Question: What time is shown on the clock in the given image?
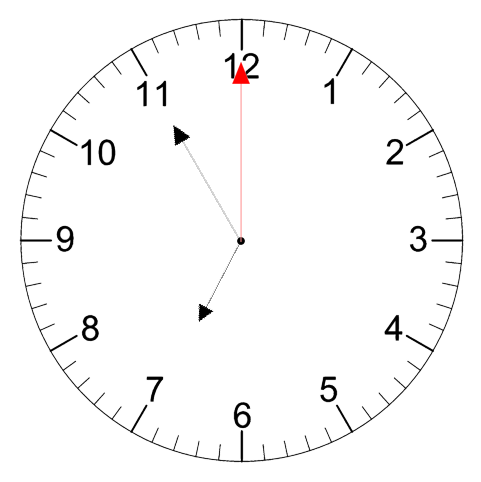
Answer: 06:55:00